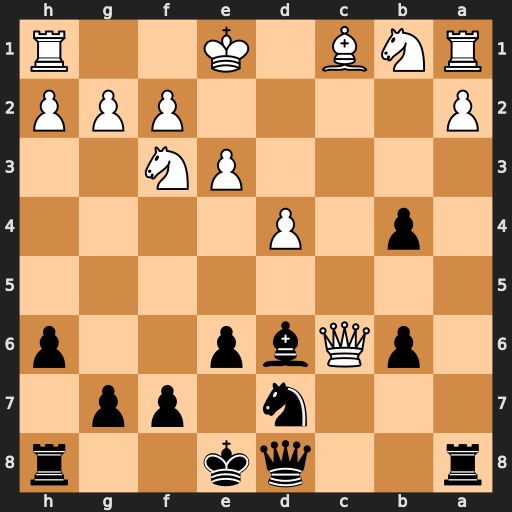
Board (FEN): r2qk2r/3n1pp1/1pQbp2p/8/1p1P4/4PN2/P4PPP/RNB1K2R
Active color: b
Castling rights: KQkq
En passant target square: -
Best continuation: Rc8 Qxd6 Rxc1+ Ke2 Rxh1